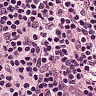
Metastatic tissue present: no